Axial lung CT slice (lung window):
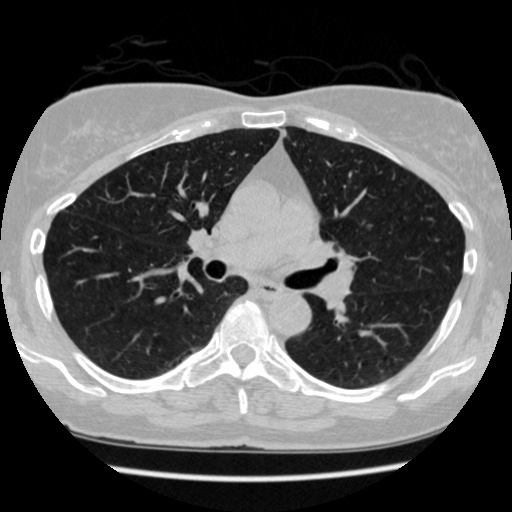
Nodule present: yes
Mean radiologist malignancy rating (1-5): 2